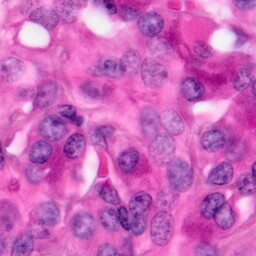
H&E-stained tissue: Pancreatic